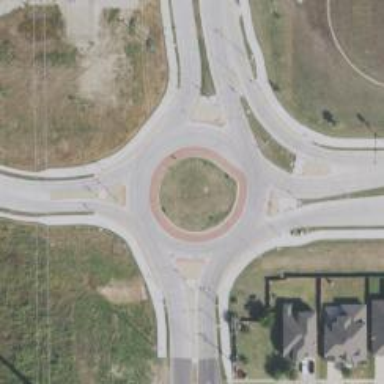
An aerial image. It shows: Roundabout at tertiary road junction.